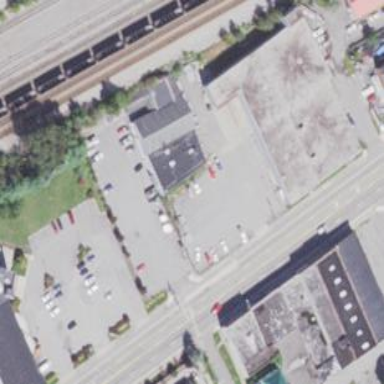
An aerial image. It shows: Building.